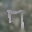
Label: 7